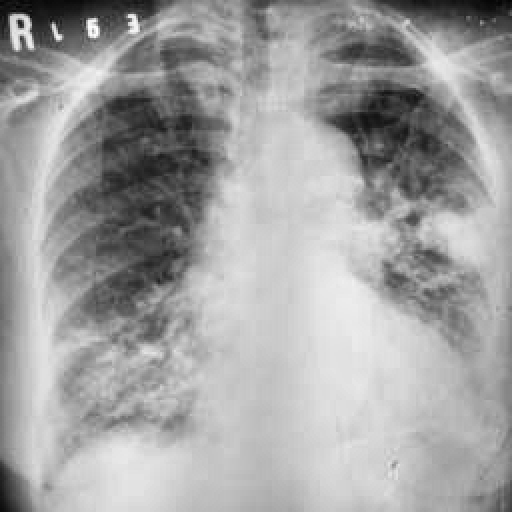
Finding: TUBERCULOSIS